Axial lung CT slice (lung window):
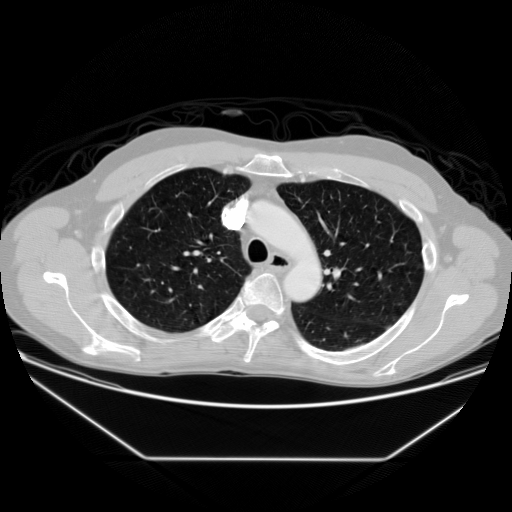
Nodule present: no